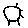
Label: sun